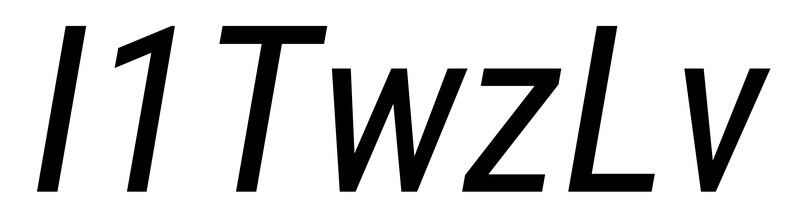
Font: Roboto-Italic_Condensed_Italic